Aerial crown-view tile of a tropical tree (Barro Colorado Island, Panama), acquired 20250124:
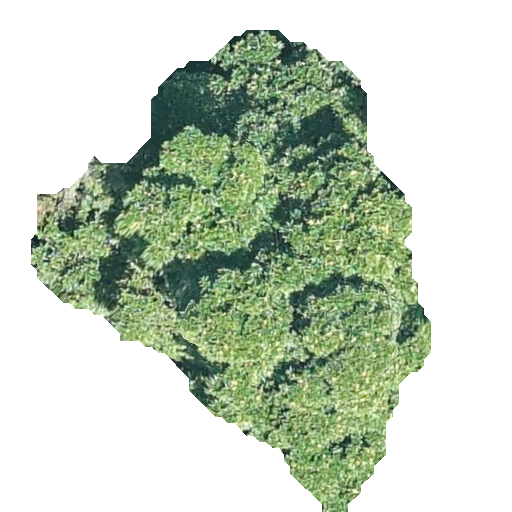
Species: Genipa americana
GBIF accepted scientific name: Genipa americana
Crown area: 165.091 m²